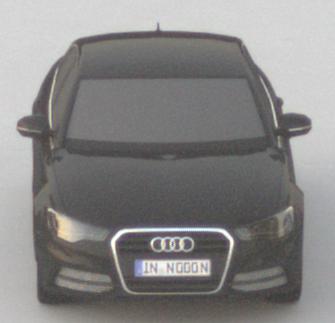
Make: Audi
Model: A6 2.0 TFSI
Detailed model: A6 (C7) Limousine
Model produced from: 2011/10
Model produced until: 2014/09
Doors: 4
Color: black
Road condition: dry road
Daytime: sunrise or sunset
Contrast: low contrast